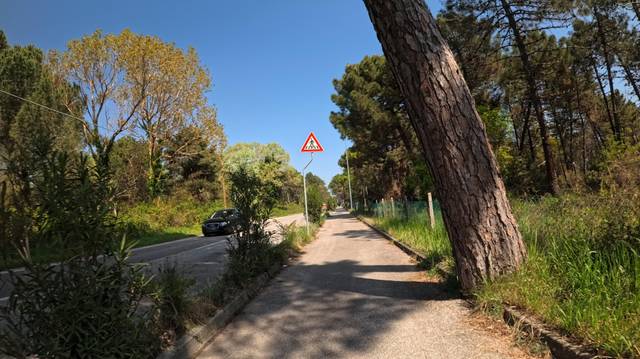
Region: Spain
Coordinates: 39.472, -0.3786